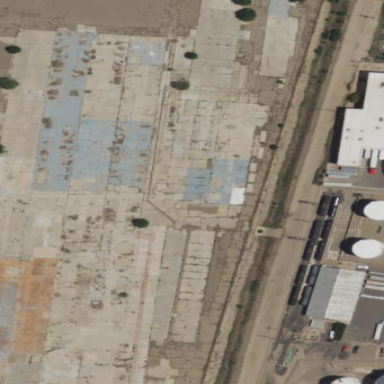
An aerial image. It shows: Brownfield area.